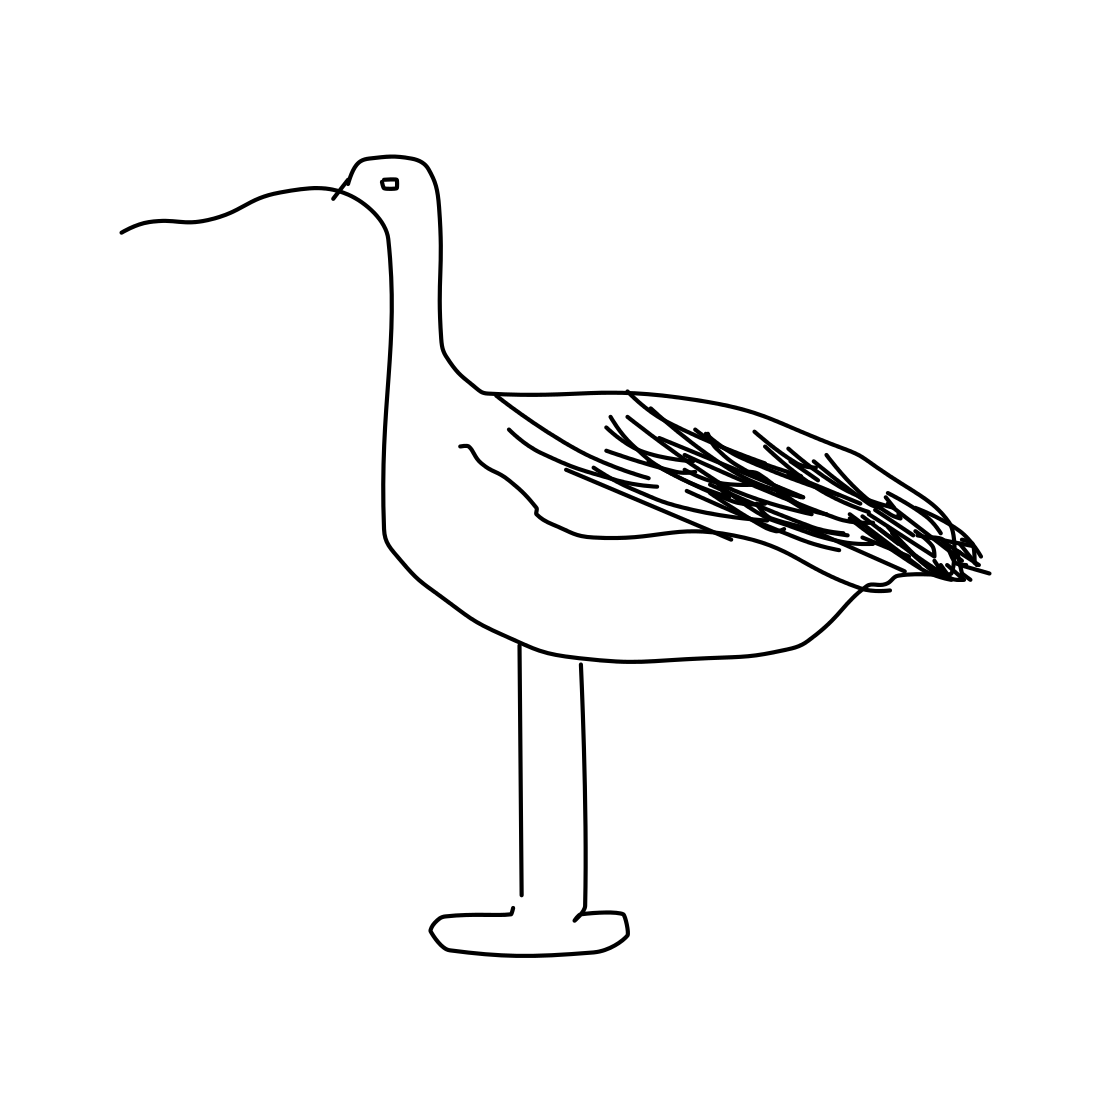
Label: standing bird